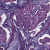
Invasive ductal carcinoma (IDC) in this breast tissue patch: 1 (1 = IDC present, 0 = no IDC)